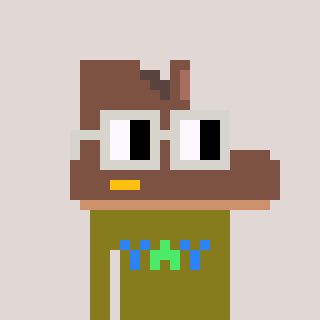
a pixel art character with square light gray glasses, a boot-shaped head and a gunk-colored body on a warm background